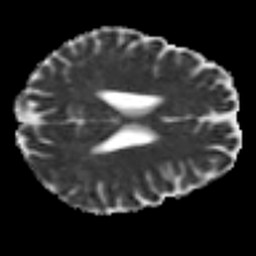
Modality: MD
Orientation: axial
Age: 32
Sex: female
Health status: healthy
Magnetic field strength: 3 T
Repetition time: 8.4 s
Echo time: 0.0926 s